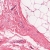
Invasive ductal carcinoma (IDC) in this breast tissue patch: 0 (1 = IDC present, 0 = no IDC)